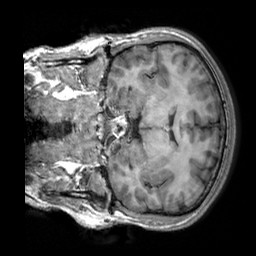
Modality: T1w
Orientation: coronal
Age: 24
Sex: male
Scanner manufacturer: siemens
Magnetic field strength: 3 T
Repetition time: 2.3 s
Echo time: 0.00303 s